Interaction volume radius: 5 \u00c5
Interaction volume height: 50 \u00c5
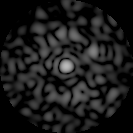
Disorder parameter: 0.8378